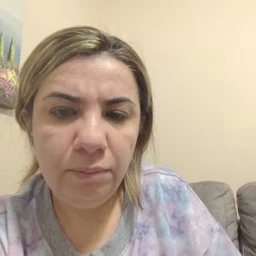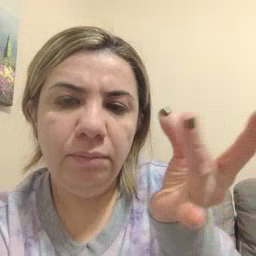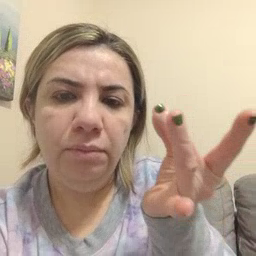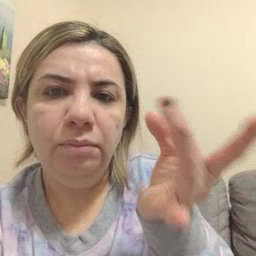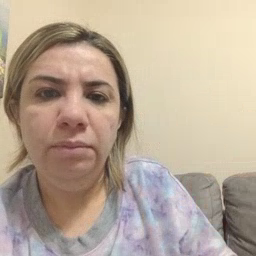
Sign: sticky